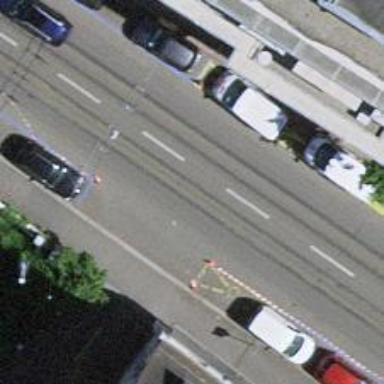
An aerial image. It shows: Tram level crossing on the railway.